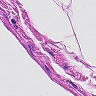
Metastatic tissue present: no